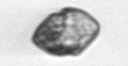
Label: Kryptoperidinium_triquetrum